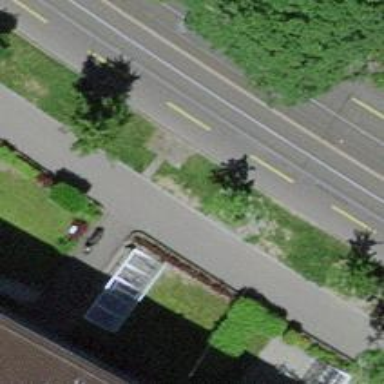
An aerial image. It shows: Avenue lined with trees.